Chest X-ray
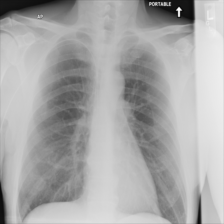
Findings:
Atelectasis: negative
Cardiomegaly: negative
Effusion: negative
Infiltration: negative
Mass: negative
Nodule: negative
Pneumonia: negative
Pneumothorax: negative
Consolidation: negative
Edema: negative
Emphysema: negative
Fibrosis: negative
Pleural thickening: negative
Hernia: negative